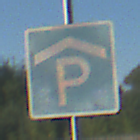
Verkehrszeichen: Parkhaus
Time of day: MorningAfternoon
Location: Outdoor (Nature)
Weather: Clear
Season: NotSpecified
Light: Natural